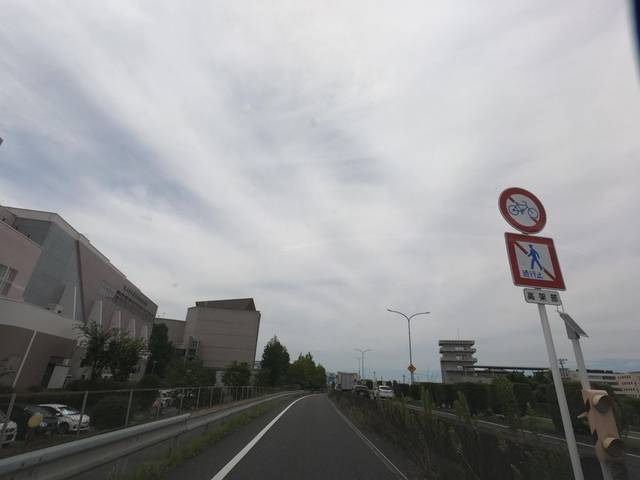
Region: Japan
Coordinates: 35.857, 139.552